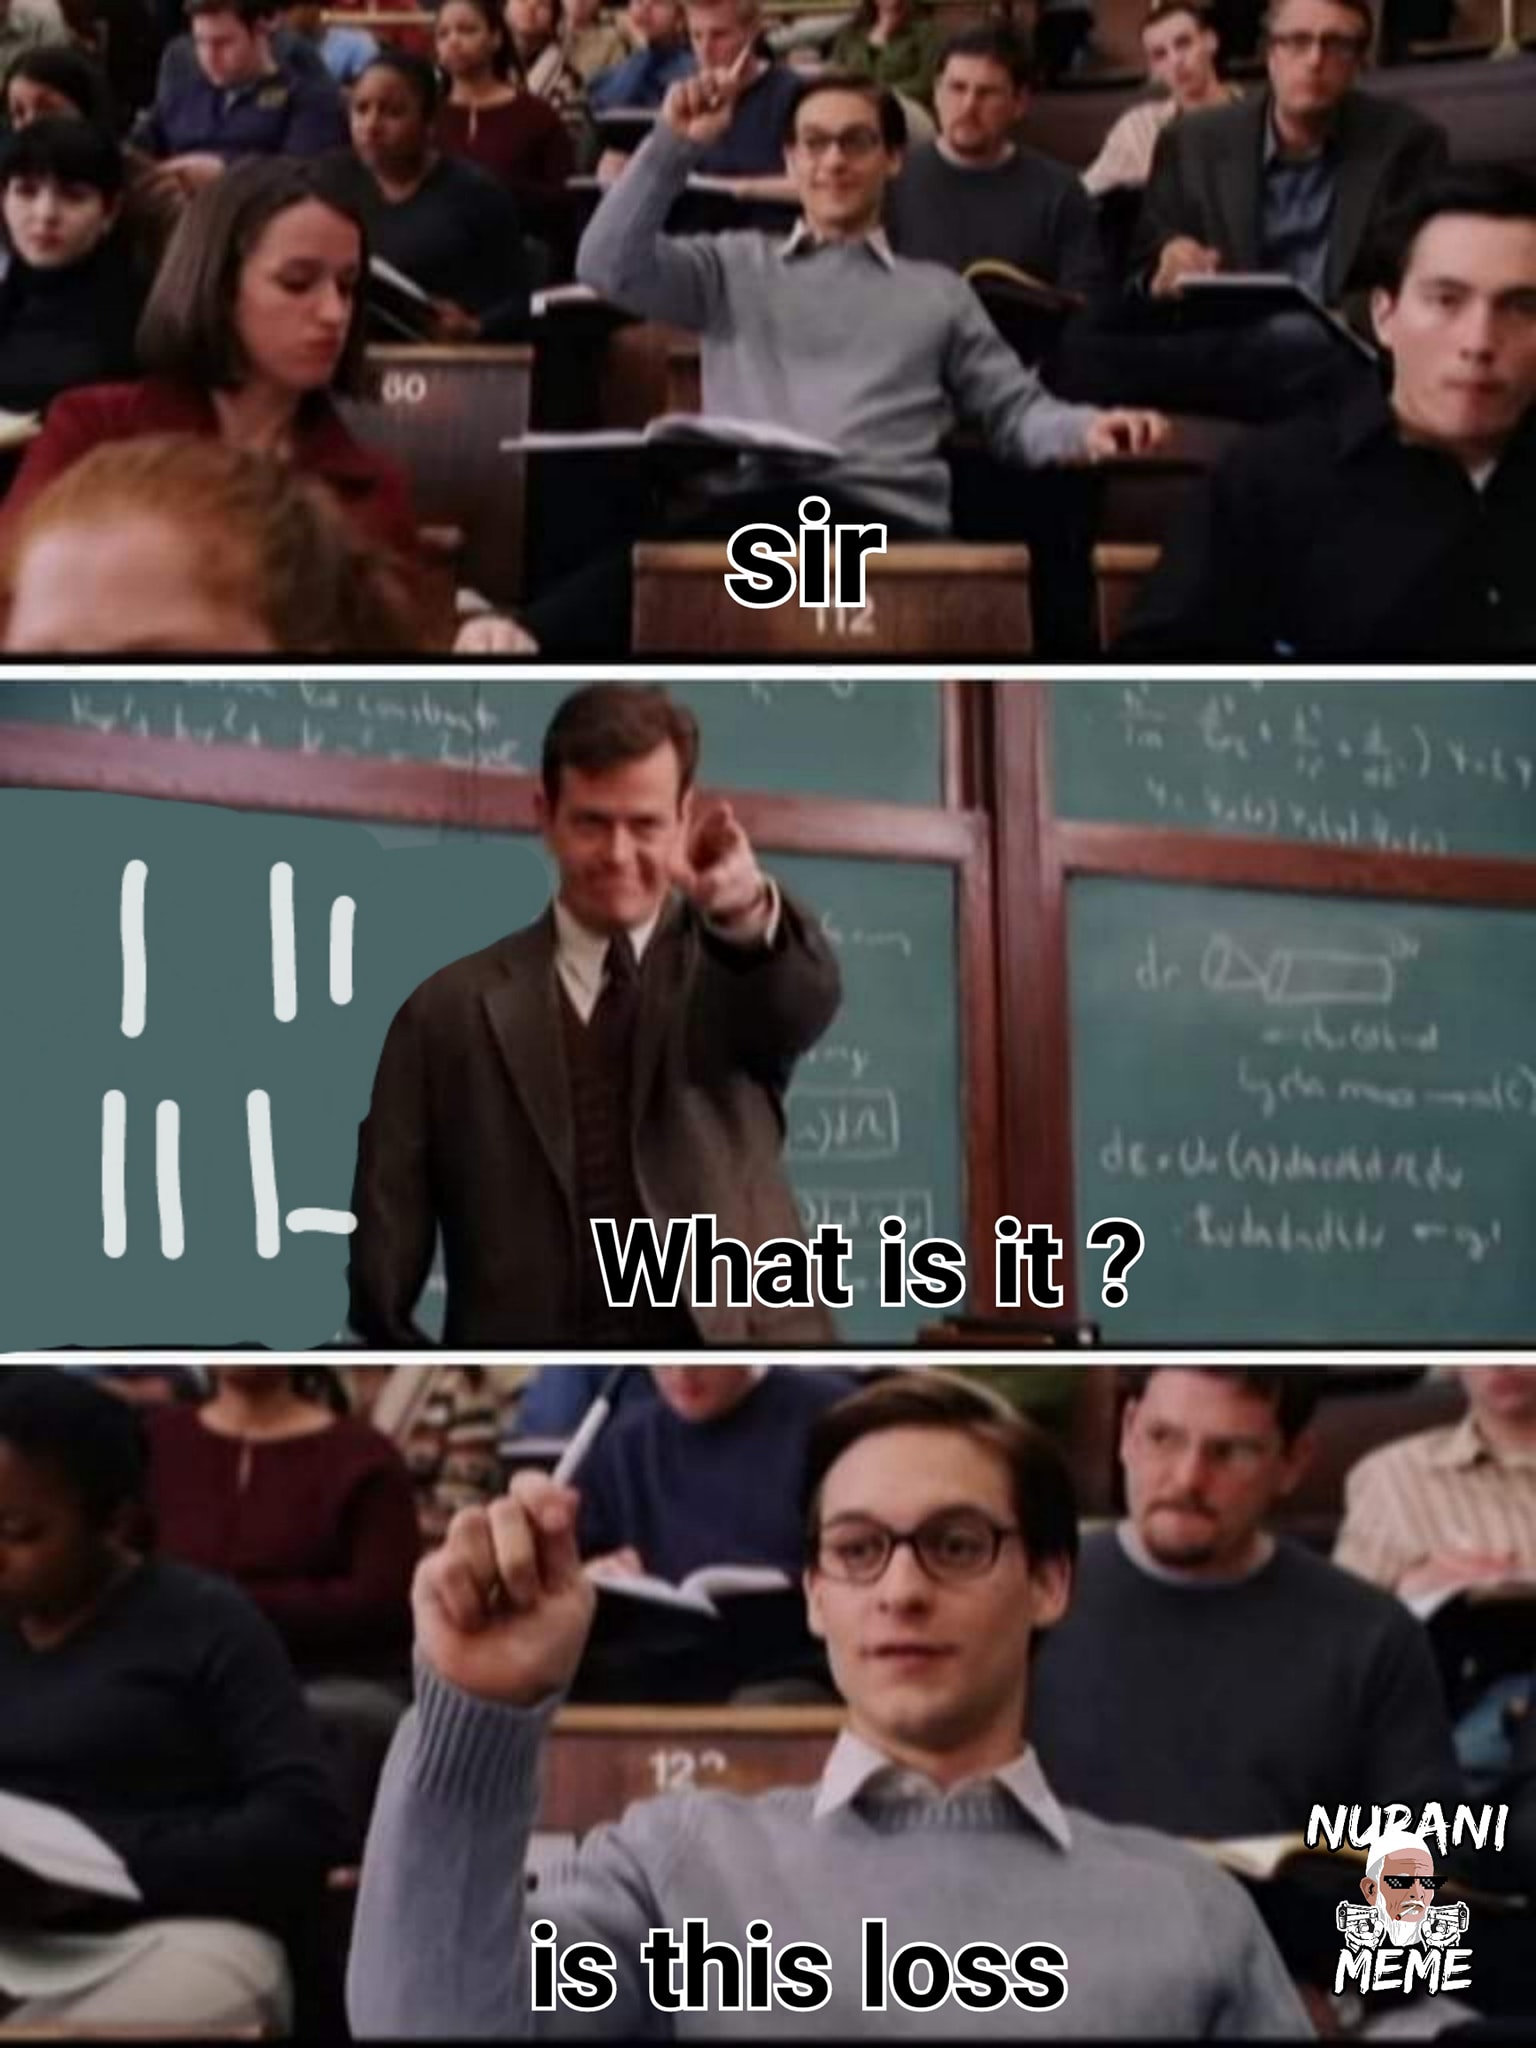
Caption: Sir   What is it ?    is this loss
Label: non-hate